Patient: sex M, age 65
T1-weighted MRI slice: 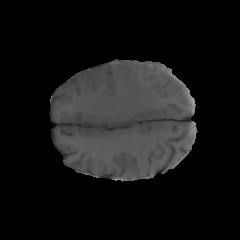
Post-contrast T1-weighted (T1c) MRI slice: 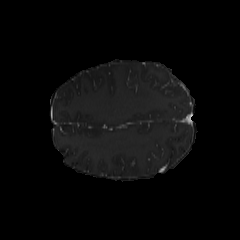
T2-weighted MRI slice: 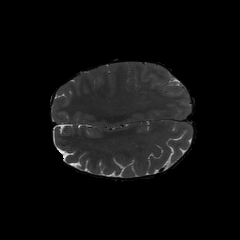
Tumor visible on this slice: yes
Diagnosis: Glioblastoma, IDH-wildtype
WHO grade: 4